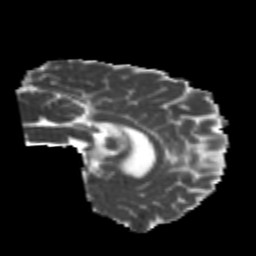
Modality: MD
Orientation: sagittal
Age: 24
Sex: male
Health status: healthy
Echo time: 0.074 s